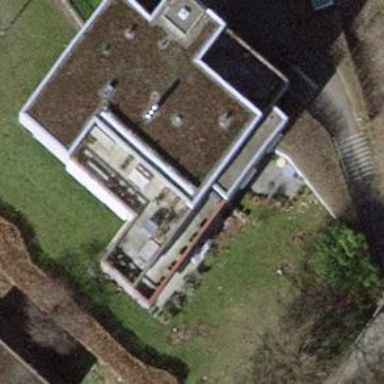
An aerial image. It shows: Building part with flat roof.